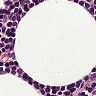
Metastatic tissue present: no